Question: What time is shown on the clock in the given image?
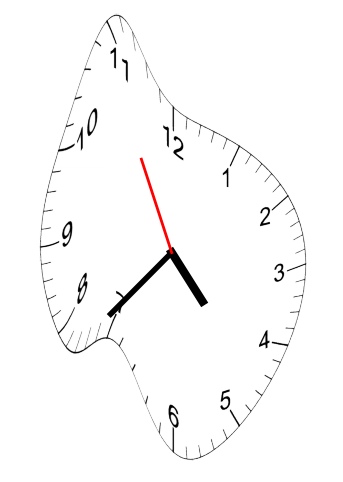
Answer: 04:36:55